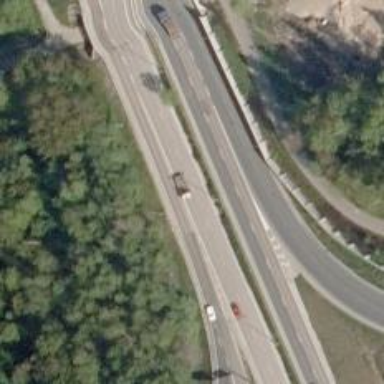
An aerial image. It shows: Asphalt trunk highway.